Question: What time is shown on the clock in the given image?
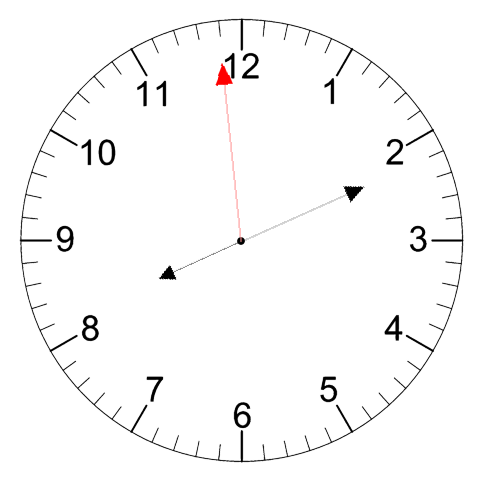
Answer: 08:10:59